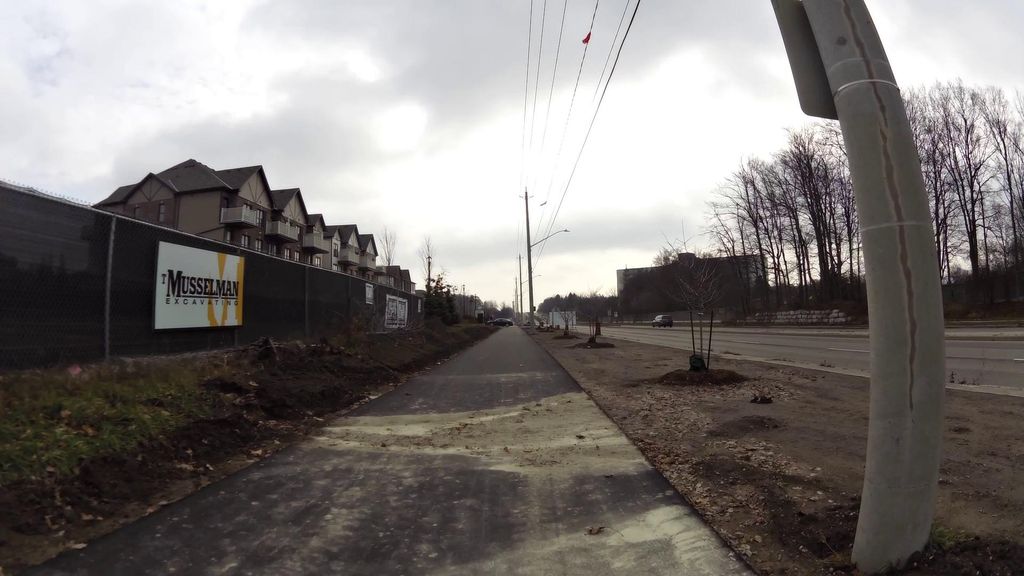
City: kitchener-waterloo